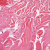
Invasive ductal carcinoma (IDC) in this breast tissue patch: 0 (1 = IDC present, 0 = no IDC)